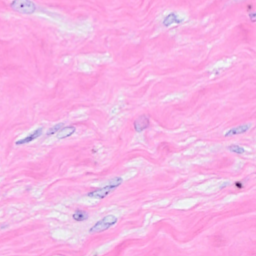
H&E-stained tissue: Breast